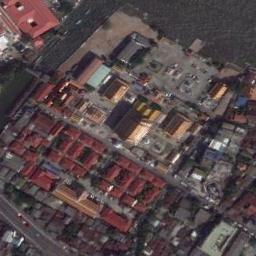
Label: palace